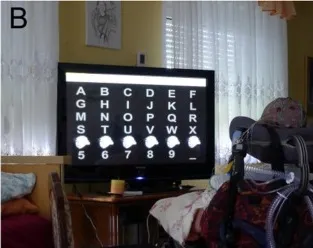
End user 6 during testing of the prototype. The end user wearing the electrode cap with the g. (B) shows the end user seated in her wheelchair in front of the TV used to display the BCI2000 control matrix for spelling.
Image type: medical_photograph (skin_photograph)